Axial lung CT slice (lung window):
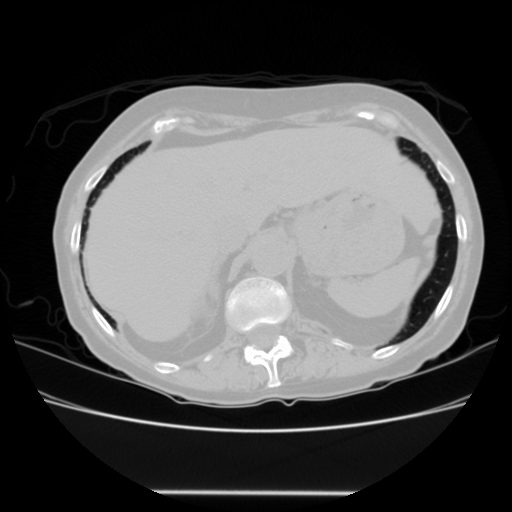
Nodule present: no